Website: walmart
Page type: newsletter-management
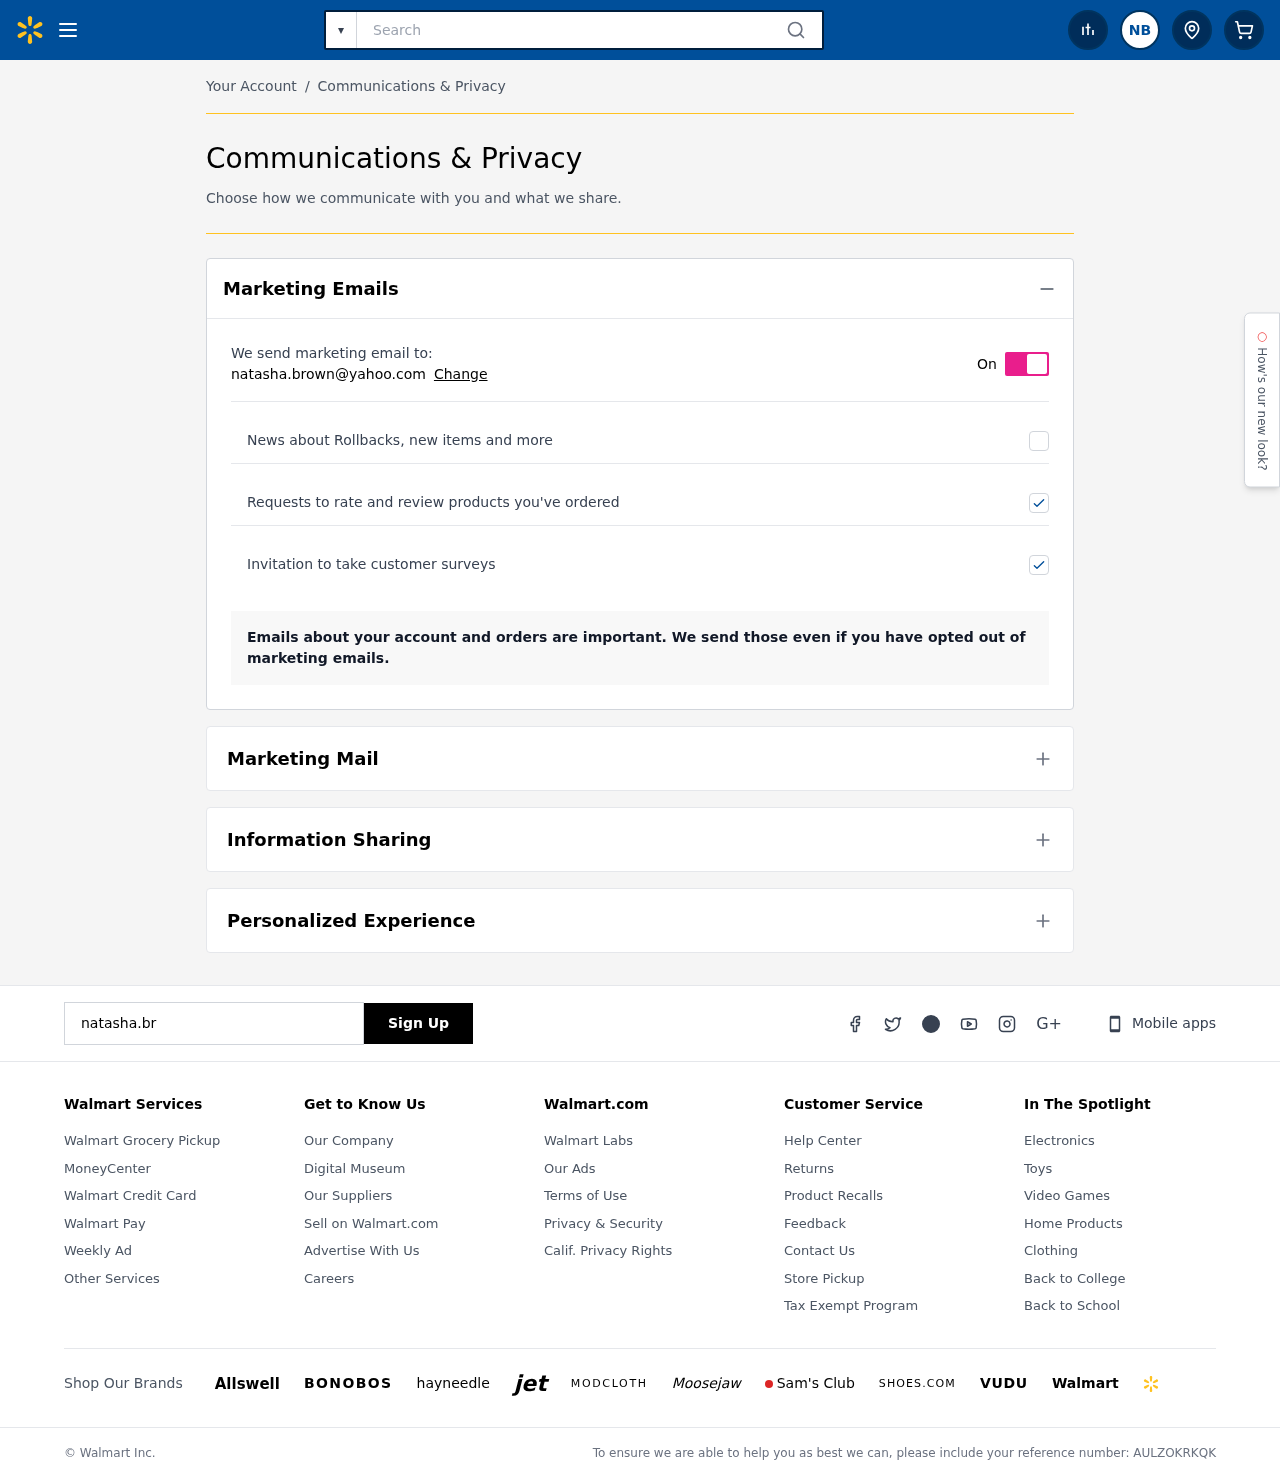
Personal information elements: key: PII_EMAIL
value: natasha.brown@yahoo.com
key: PII_INITIALS
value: NB
Search elements: key: HEADER_SEARCH
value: Search